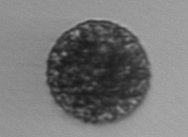
Label: Vicicitus_globosus